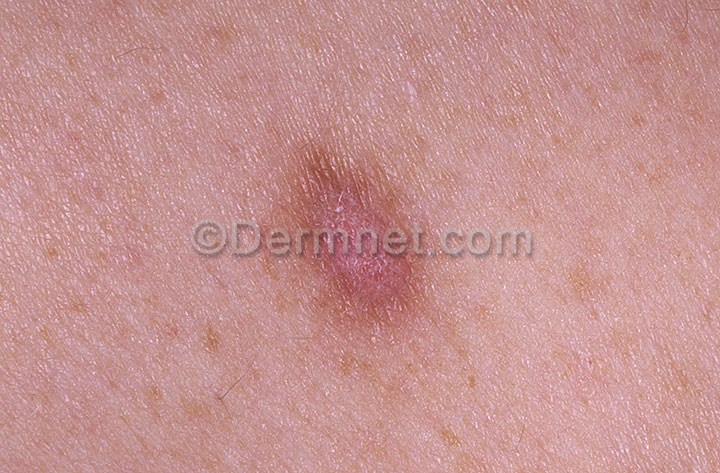
Disease: Seborrheic Keratoses and other Benign Tumors